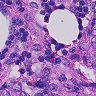
Metastatic tissue present: yes